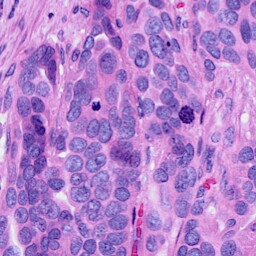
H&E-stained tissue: Ovarian